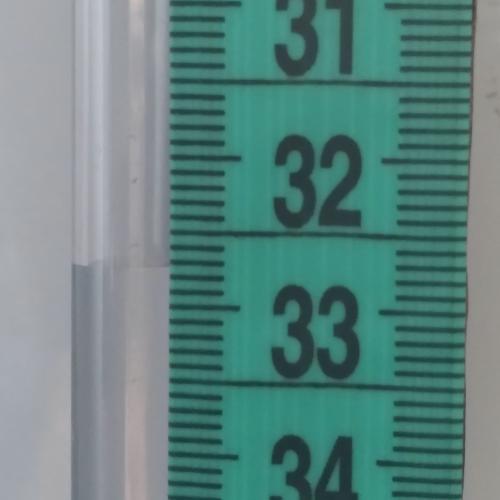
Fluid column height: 32.7 cm